Question: I am looking to send the value from the Form.Control to the button so I can do some logic but I cannot seem to get this value from the input. I tried using reft but I cant use refs in a functional component, so I'm using the textInput. Please help, been stuck for 3 days. thx
'''
import React from "react";
import { Modal, Form, Row, Col, Button } from "react-bootstrap";
import "./Login.css";
export const ForgotPassword = (props) => {
let textInput = null;
const handleClick = () => {
console.log("i am here", textInput.focus());
};
return (
<>
<Modal
{...props}
aria-labelledby="contained-modal-title-vcenter"
centered
>
<Modal.Header closeButton>
<Modal.Title id="contained-modal-title-vcenter">
Forgot Password
</Modal.Title>
</Modal.Header>
<Modal.Body className="show-grid">
<Form.Label>Please enter your Employee ID.</Form.Label>
<Row>
<Col className="lm-qus" md={5}>
Employee ID:
</Col>
<Col md={7}>
<Form.Control
type="text"
required
name="answer"
placeholder=""
ref={(input) => {
textInput = input;
}}
/>
</Col>
</Row>
</Modal.Body>
<Modal.Footer>
<Button onClick={props.onHide}>Cancel</Button>
<Button onClick={handleClick} type="submit">
Continue
</Button>
</Modal.Footer>
</Modal>
</>
);
};
'''

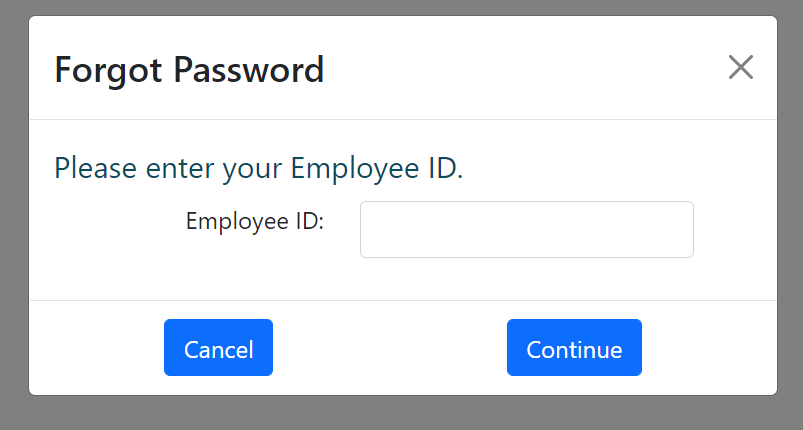
Answer: This is not a modal specific problem. Make your Form.Control a controlled input by providing "value" attribute. Define state and set this state on change event of the input. You can then access this state everywhere, including the button:
'''
const [value, setValue] = React.useState("");
const handleChange = (event) => setValue(event.target.value);
const handleClick = () => alert(value);
'''
<URL>